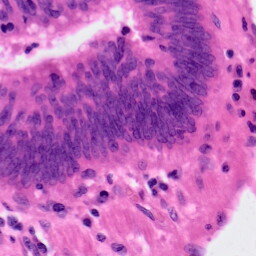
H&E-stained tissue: Colon